Question: I need some assistance achieving the desired layout in my WPF app. My current XAML is listed here:
'''
<TabItem Header="Third Party Updates">
<Grid>
<TextBlock Name="ThirdPartyNoManifestTextBox" Width="Auto" HorizontalAlignment="Left" Margin="267,22,0,0" TextWrapping="Wrap" Text="{Binding Path=WindowsUpdateCompliance, UpdateSourceTrigger=PropertyChanged}" VerticalAlignment="Top" FontSize="14" Foreground="DarkSlateBlue"/>
<Button Name="CheckforThirdPartyUpdatesButton" Content="Check for Third Party Updates" Margin="10,11,339,304" Click="CheckforThirdPartyUpdatesButton_Click" MaxWidth="200" Grid.Column="1" Grid.Row="1"/>
<ListBox Name="ThirdPartyListBox" ItemsSource="{Binding}" Margin="0,70,0,0">
<ListBox.ItemTemplate>
<DataTemplate>
<StackPanel Orientation="Horizontal">
<Button Name="ThirdPartyInstallButton" Content="Install" Click="InstallThirdPartyUpdatesButton_Click" Margin="5,5,0,0" Height="25"></Button>
<Button Name="ThirdPartyPostoneButton" Content="Postpone" Click ="PostponeThirdPartyUpdatesButton_Click" Margin="5,5,0,0" Height="25"></Button>
<TextBlock Name="MissingRequiredAppGenericTextBlock" Text="Required application update detected:" Margin="12,25,0,0"/>
<TextBlock Name="RequiredAppNameTextBlock" FontWeight="Bold" Text="{Binding Item2.Name}" Margin="12,25,0,0"/>
<TextBlock Name="RequiredAppVersionTextBlock" FontWeight="Bold" Text="{Binding Item2.RequiredVersion}" Margin="3,25,0,0"/>
<TextBlock Name="RequiredAppCustomUIMessageTextBlock" Text="{Binding Item2.CustomUIMessage}" Margin="10,25,0,0" TextWrapping="Wrap" Foreground="Red"/>
<TextBlock Margin="3,25,0,0">
<Hyperlink Name="Link" NavigateUri="{Binding Item2.TT}" RequestNavigate="Hyperlink_RequestNavigate">
<TextBlock Text="{Binding Item2.TT}"/>
</Hyperlink>
</TextBlock>
<TextBlock Text="You have used " Margin="3,25,0,0"/>
<TextBlock Text="{Binding Item3.UsedDeferrals}" Margin="3,25,0,0"/>
<TextBlock Text=" of " Margin="3,25,0,0"/>
<TextBlock Text="{Binding Item2.MaxDefferals}" Margin="3,25,0,0"/>
<TextBlock Text=" deferrals for this update." Margin="3,25,0,0"/>
</StackPanel>
</DataTemplate>
</ListBox.ItemTemplate>
</ListBox>
</Grid>
</TabItem>
'''
That code yields the following:

Currently each listbox item (visualized as discrete rows) contains two buttons, and a number of bound properties (application name, version, hyperlink, custom message, etc.). What I would like to achieve is a layout where each listbox item is still it's own row, but split into two columns: Column 0 would hold the two buttons common to each row (Install and Postpone) horizontally stacked. Column 1 would hold the remainder of the controls vertically stacked with that column (visualized as a sort of bullet list). Here is an approximation of the look I'd like to achieve for each row:
'''
* Required Update detected: App 1.2
|INSTALL_BUTTON| |POSTPONE_BUTTON| * "Please install this update immediately"
* https://App1_2.com/download
* You have used 1 of 2 deferrals for this update.
'''
Any hints on how to get started with a layout like this would be very much appreciated. Everything I've tried thus far has been unsuccessful.
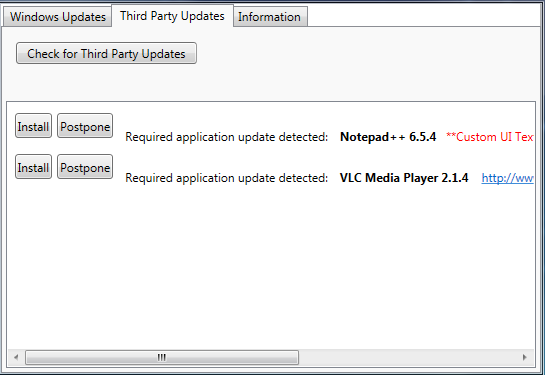
Answer: Try modifying your XAML with a grid and a couple more stack panels, like this:
'''
<StackPanel Orientation="Horizontal">
<Button Name="ThirdPartyInstallButton" Content="Install" Click="InstallThirdPartyUpdatesButton_Click" Margin="5,5,0,0" Height="25"></Button>
<Button Name="ThirdPartyPostoneButton" Content="Postpone" Click ="PostponeThirdPartyUpdatesButton_Click" Margin="5,5,0,0" Height="25"></Button>
<Grid>
<Grid.ColumnDefinitions>
<ColumnDefinition />
<ColumnDefinition />
</Grid.ColumnDefinitions>
<Grid.RowDefinitions>
<RowDefinition />
<RowDefinition />
<RowDefinition />
<RowDefinition />
</Grid.RowDefinitions>
<Label Content="*" />
<Label Content="*" Grid.Row="1" />
<Label Content="*" Grid.Row="2" />
<Label Content="*" Grid.Row="3" />
<StackPanel Orientation="Horizontal" Grid.Column="1">
<Label Name="MissingRequiredAppGenericTextBlock" Content="Required application update detected:" />
<Label Name="RequiredAppNameTextBlock" FontWeight="Bold" Content="{Binding Item2.Name}" />
<Label Grid.Column="1" Grid.Row="1" Name="RequiredAppVersionTextBlock" FontWeight="Bold" Content="{Binding Item2.RequiredVersion}" />
</StackPanel>
<TextBlock Grid.Column="1" Grid.Row="1" Name="RequiredAppCustomUIMessageTextBlock" Text="{Binding Item2.CustomUIMessage}" TextWrapping="Wrap" Foreground="Red"/>
<TextBlock Grid.Column="1" Grid.Row="2">
<Hyperlink Name="Link" NavigateUri="{Binding Item2.TT}" RequestNavigate="Hyperlink_RequestNavigate">
<TextBlock Text="{Binding Item2.TT}"/>
</Hyperlink>
</TextBlock>
<StackPanel Orientation="Horizontal" Grid.Column="1" Grid.Row="3">
<TextBlock Text="You have used " />
<TextBlock Text="{Binding Item3.UsedDeferrals}" />
<TextBlock Text=" of " />
<TextBlock Text="{Binding Item2.MaxDefferals}" />
<TextBlock Text=" deferrals for this update." />
</StackPanel>
</Grid>
</StackPanel>
'''
I don't have anything to run this against, but here's how it renders in my designer: